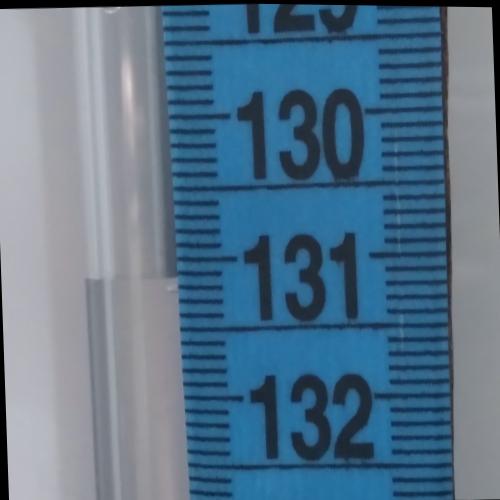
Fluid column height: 131.1 cm